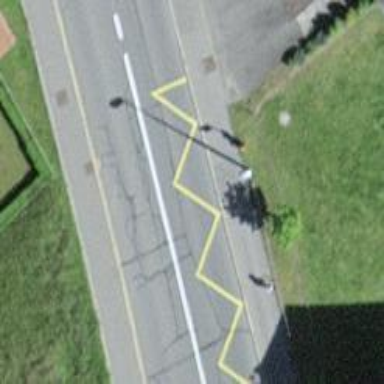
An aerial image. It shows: Bus stop with designated stop position for public transport.